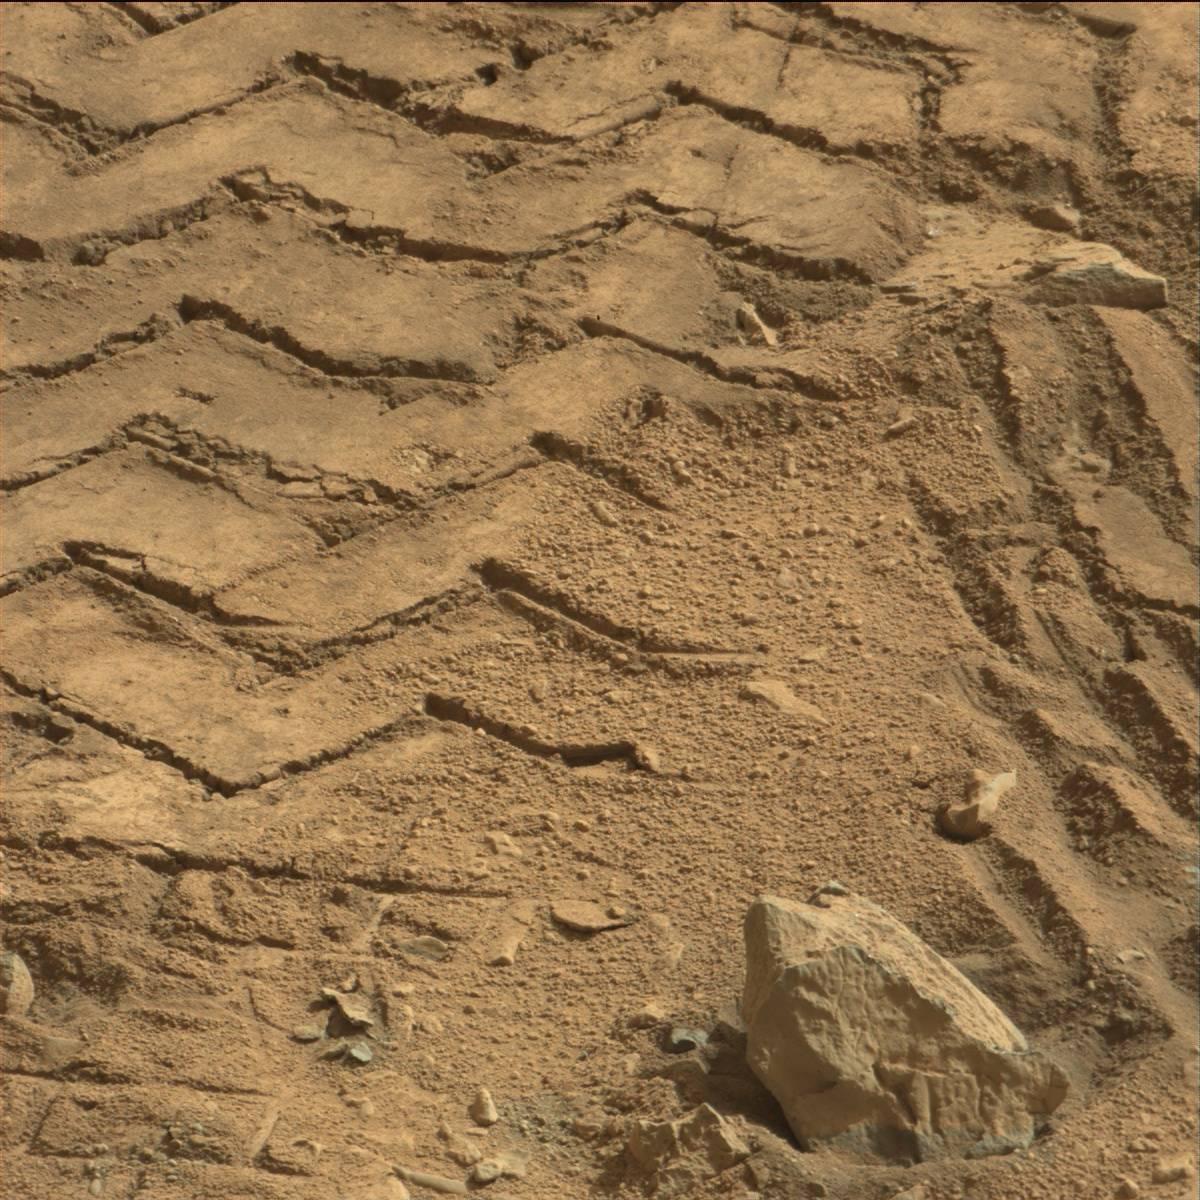
Terrain classes present: Bedrock, Sand / Soil, Track